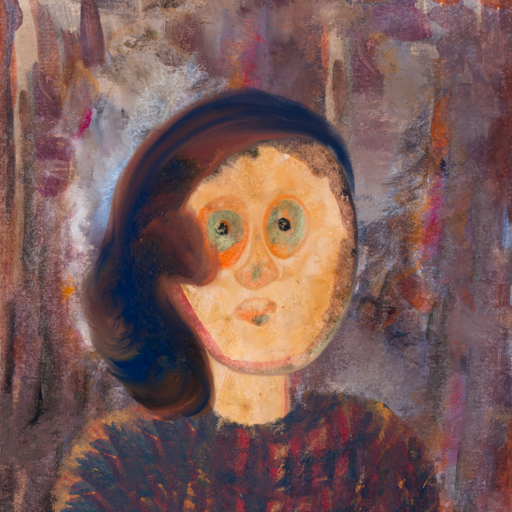
Background: Hypocrite, Head And Neck Front: Childish, Face Front: Childish, Bust: In_The_Sun, Hair Front: Mother_And_Son_Son, Head Accessory: Blank, Second Necklace: Blank, Necklace: Blank, Baby: Blank